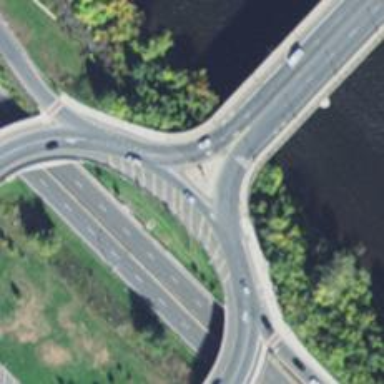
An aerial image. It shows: Primary highway with asphalt surface leading to roundabout.